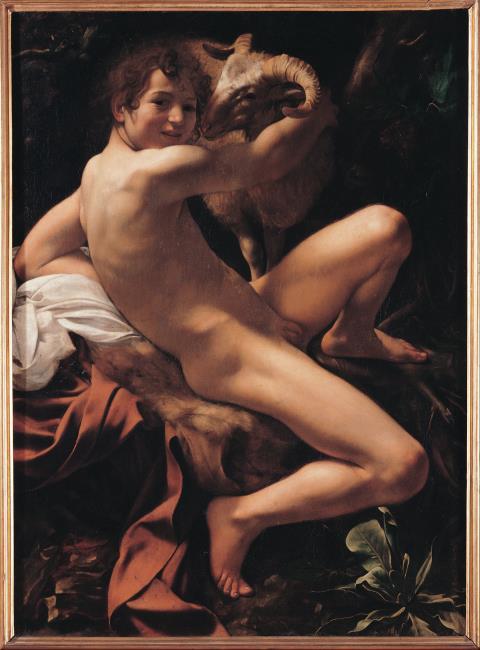
Title: John the Baptist with a ram
Artist: Caravaggio
Earliest date: 1592
Latest date: 1602
Genre: painting
Iconography: cattle
Keywords: Christian religious scene, male nude, male goat (animal), drapery (clothing), plants (guide term)